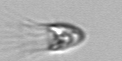
Label: Balanion